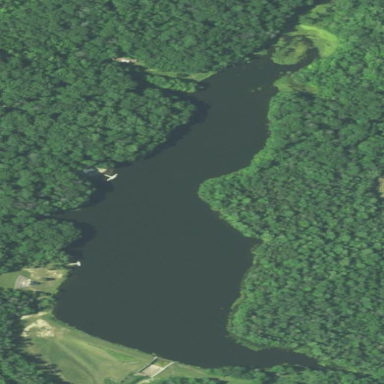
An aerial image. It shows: Reservoir area.